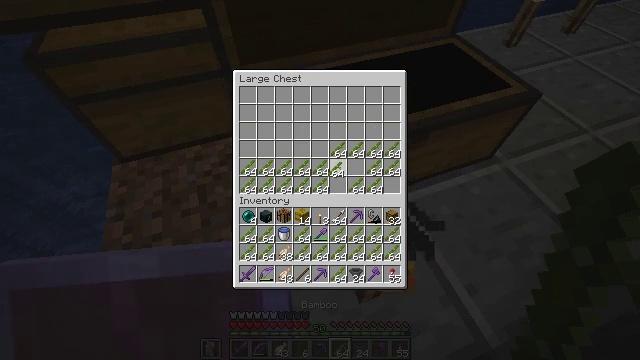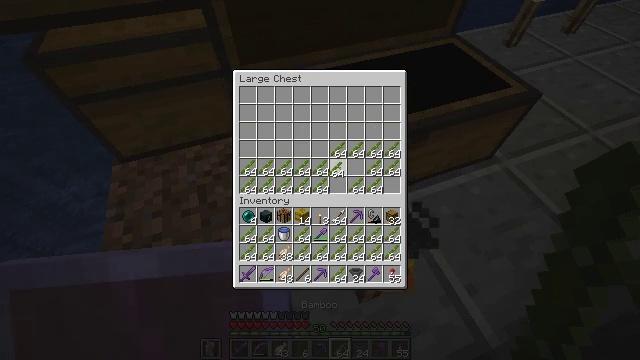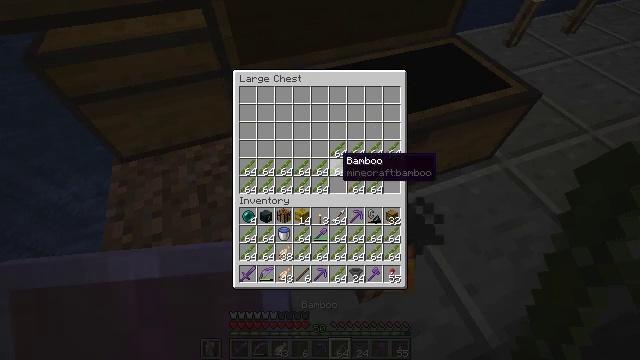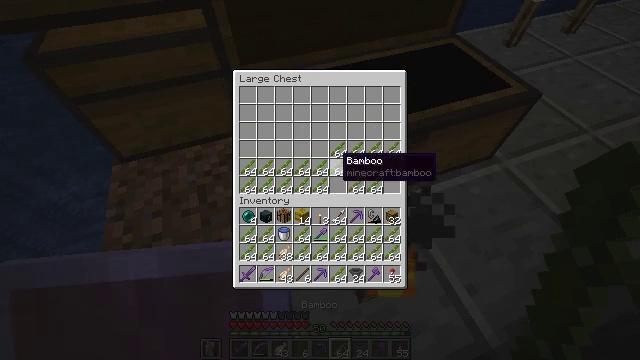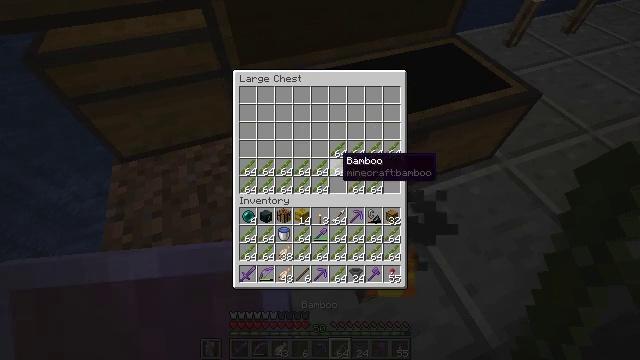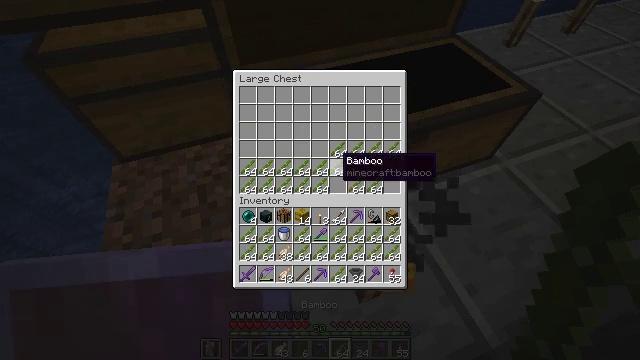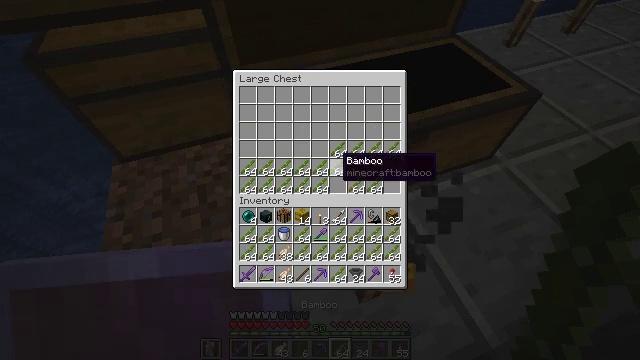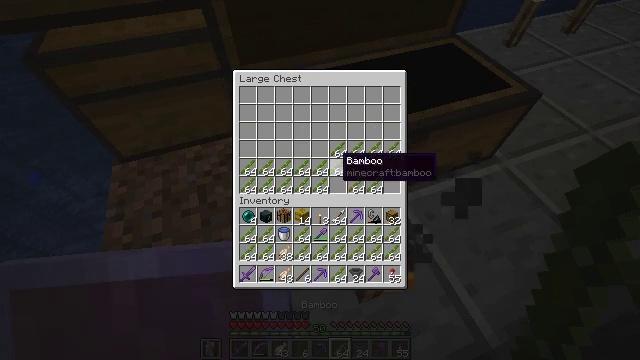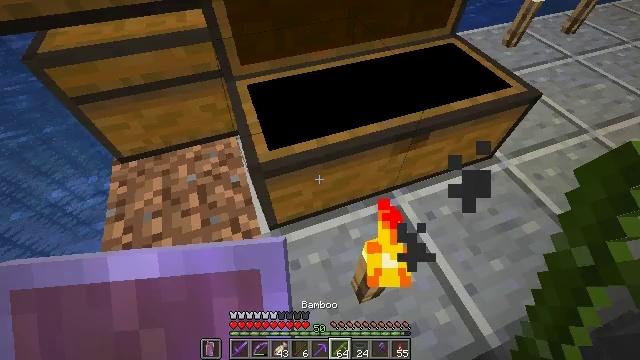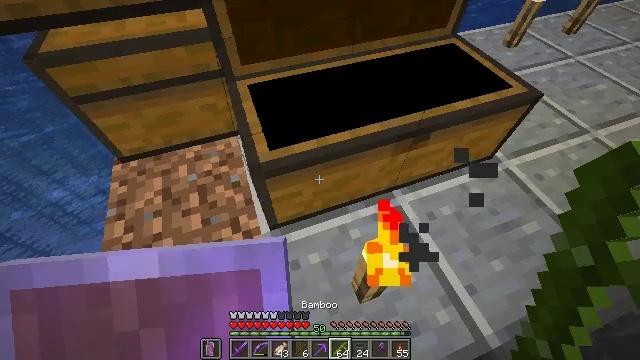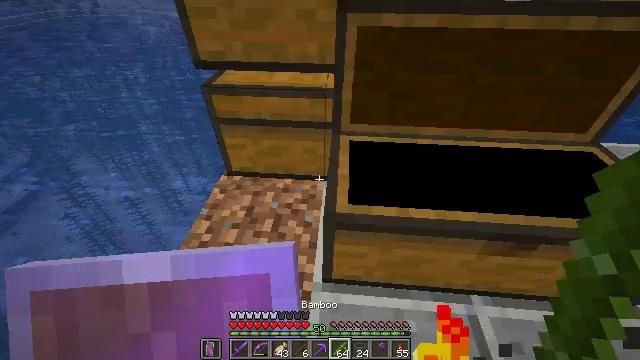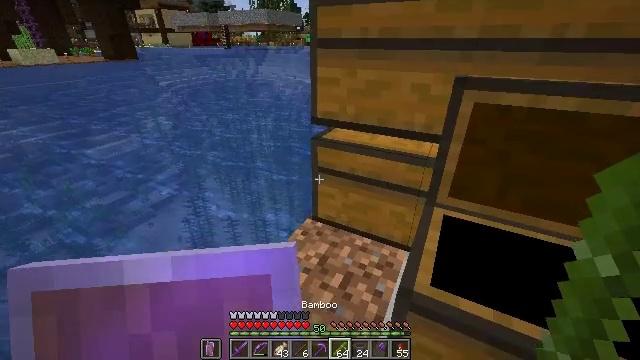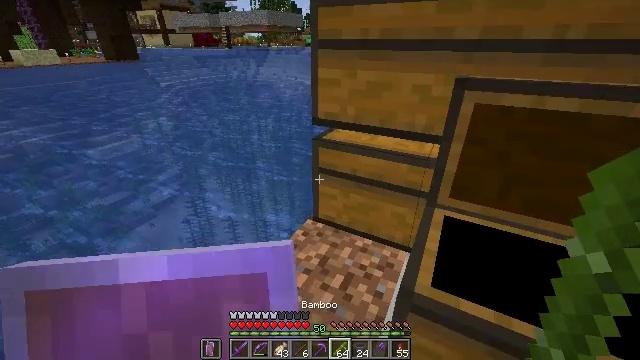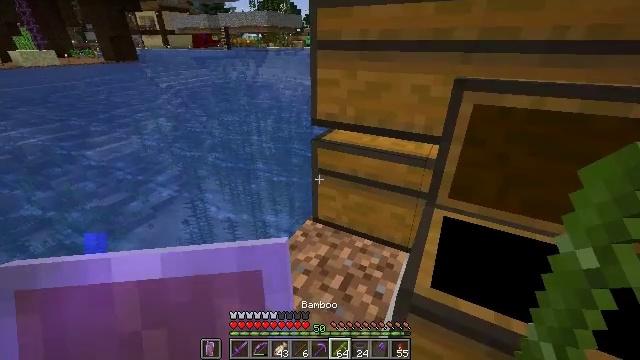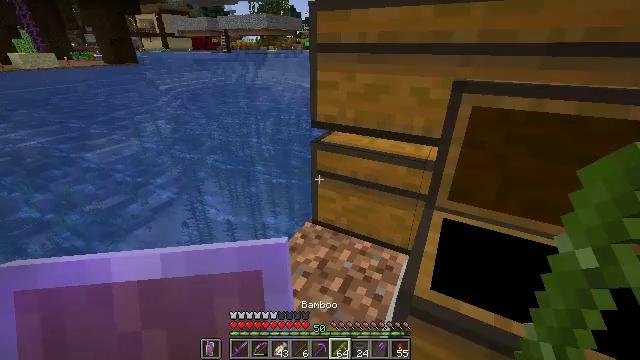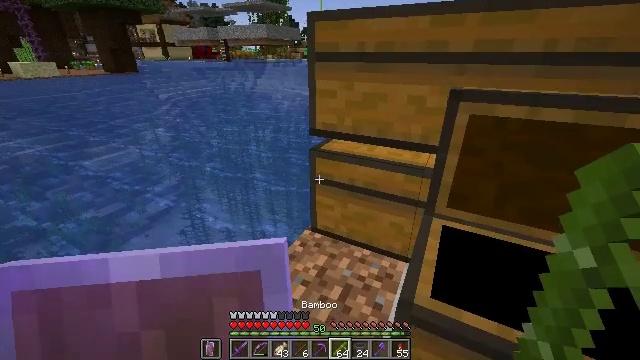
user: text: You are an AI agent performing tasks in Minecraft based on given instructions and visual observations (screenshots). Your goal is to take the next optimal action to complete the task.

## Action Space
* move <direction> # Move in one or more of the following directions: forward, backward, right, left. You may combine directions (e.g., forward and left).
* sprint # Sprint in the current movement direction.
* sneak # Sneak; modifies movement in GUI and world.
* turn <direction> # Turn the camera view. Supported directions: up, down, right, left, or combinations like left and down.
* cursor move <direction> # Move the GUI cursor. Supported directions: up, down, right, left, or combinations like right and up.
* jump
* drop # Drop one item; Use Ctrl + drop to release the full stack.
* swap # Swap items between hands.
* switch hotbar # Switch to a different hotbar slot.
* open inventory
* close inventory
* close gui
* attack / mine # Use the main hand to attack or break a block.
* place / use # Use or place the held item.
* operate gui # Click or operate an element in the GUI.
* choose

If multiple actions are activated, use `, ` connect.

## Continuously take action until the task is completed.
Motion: motion action
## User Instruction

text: Mine the chest to collect it.
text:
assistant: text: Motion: attack / mine
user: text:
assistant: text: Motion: no_op
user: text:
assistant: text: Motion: no_op
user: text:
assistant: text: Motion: no_op
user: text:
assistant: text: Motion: no_op
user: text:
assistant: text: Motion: no_op
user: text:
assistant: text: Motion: no_op
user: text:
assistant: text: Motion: no_op
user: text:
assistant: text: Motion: no_op
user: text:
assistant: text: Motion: turn left and up
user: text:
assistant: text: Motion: turn left and up
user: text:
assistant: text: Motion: no_op
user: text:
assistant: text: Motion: no_op
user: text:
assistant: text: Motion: no_op
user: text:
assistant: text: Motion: turn up
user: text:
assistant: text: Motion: no_op
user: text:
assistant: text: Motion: no_op
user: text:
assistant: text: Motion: no_op
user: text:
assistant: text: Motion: use / place
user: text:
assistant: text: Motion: use / place
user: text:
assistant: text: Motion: use / place
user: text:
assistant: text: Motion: no_op
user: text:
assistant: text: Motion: no_op
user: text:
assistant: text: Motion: turn right
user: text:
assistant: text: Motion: turn right and down
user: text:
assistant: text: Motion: turn right
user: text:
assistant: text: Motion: turn right
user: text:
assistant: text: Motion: turn right
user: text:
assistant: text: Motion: no_op
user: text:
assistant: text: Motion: no_op